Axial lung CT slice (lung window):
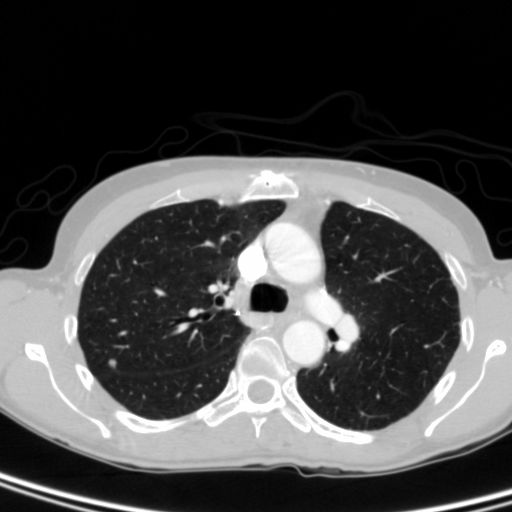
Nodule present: yes
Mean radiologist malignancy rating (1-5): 2.75